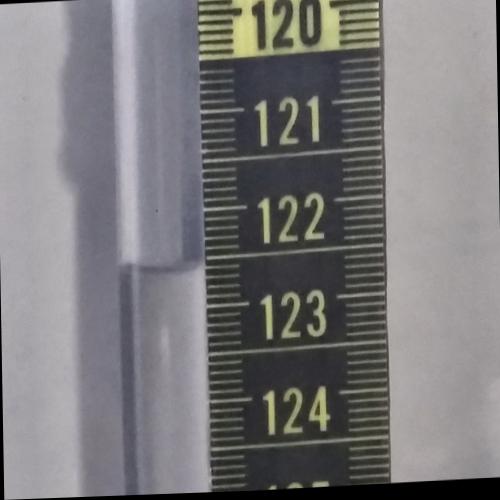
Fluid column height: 122.6 cm